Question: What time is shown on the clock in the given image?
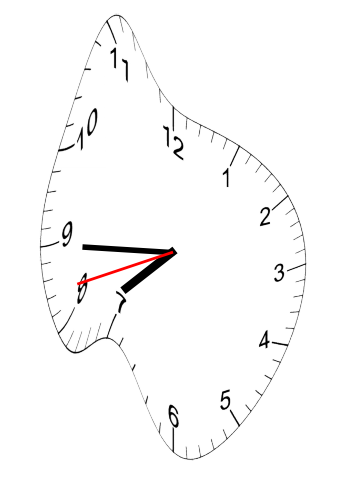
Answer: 07:44:42